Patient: sex M, age 58
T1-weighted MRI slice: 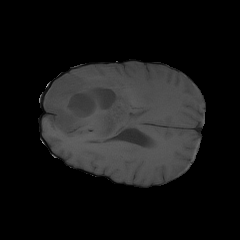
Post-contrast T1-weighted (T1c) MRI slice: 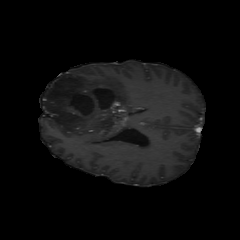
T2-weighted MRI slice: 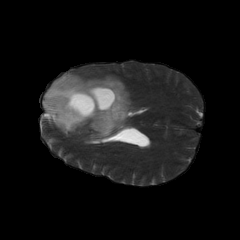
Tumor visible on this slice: yes
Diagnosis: Astrocytoma, IDH-mutant
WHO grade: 4